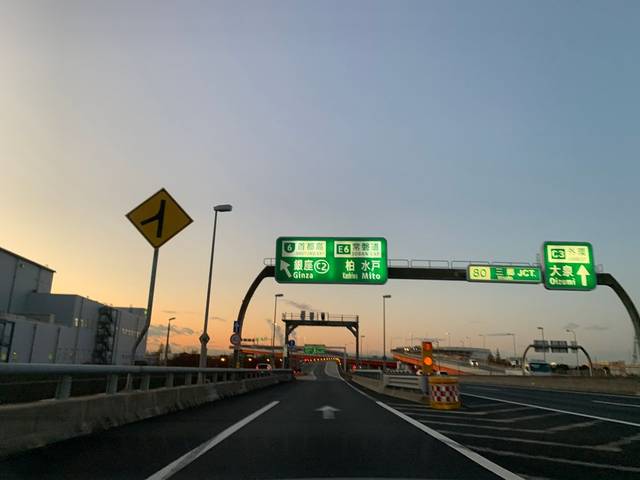
Region: Japan
Coordinates: 35.833, 139.863